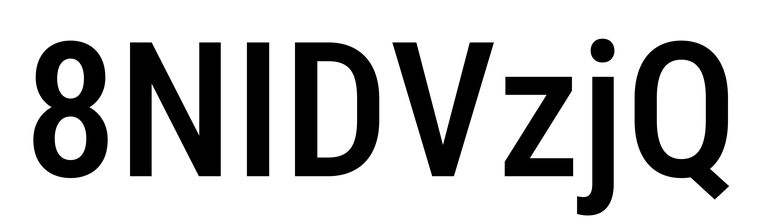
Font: Roboto_Condensed_Medium